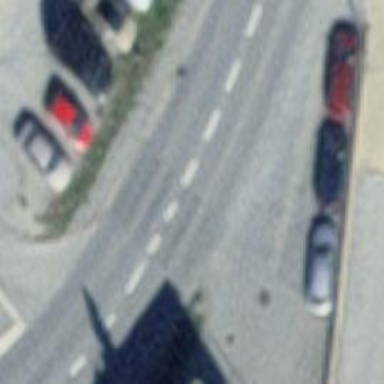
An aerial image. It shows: Zebra crossing on the road.